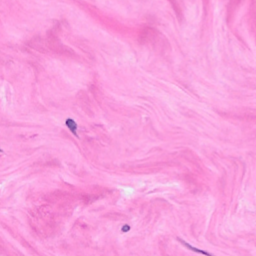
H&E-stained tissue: Breast